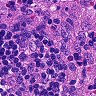
Metastatic tissue present: no